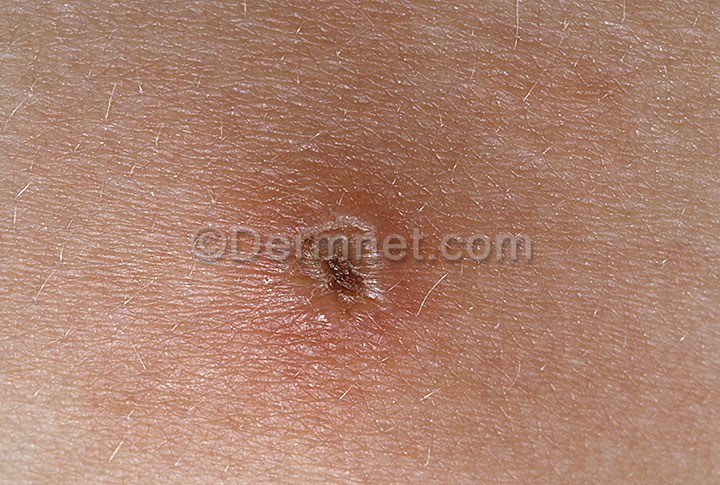
Disease: Warts Molluscum and other Viral Infections